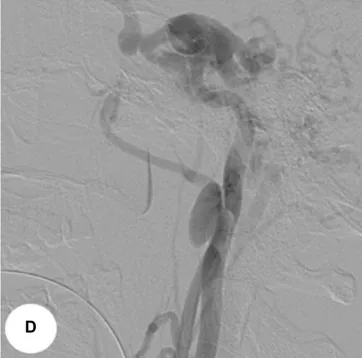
A visual manifestation and instrumental examinations of Case 1. (D) Digital subtraction angiogram (lateral view) shows a dural carotid-cavernous fistula drained anteriorly and posteriorly with a combination of extra cranial internal carotid aneurysm.
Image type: radiology (ct)